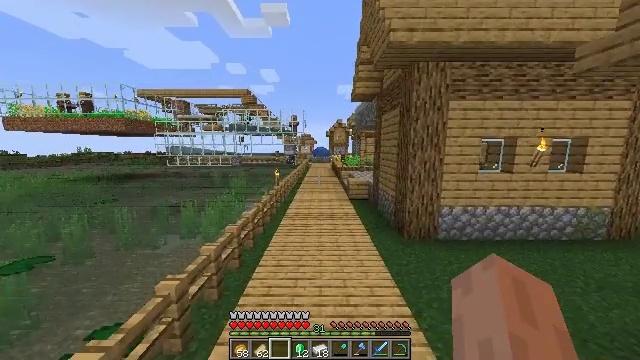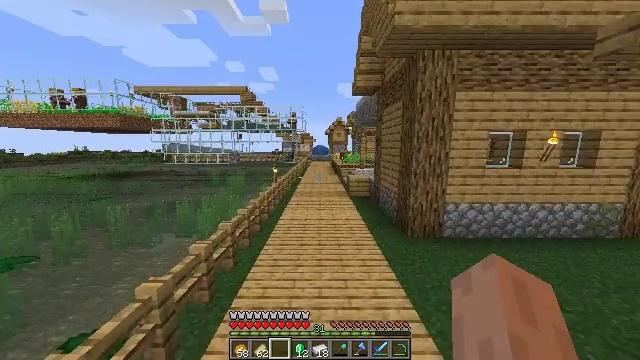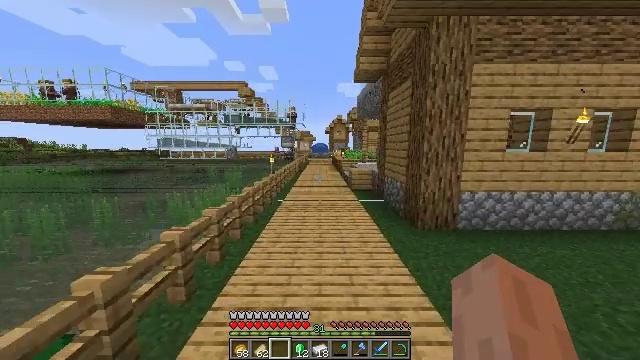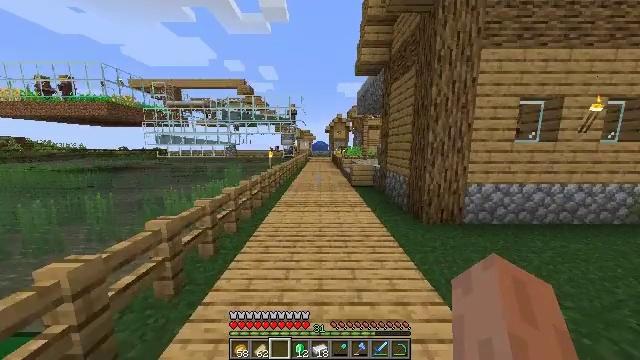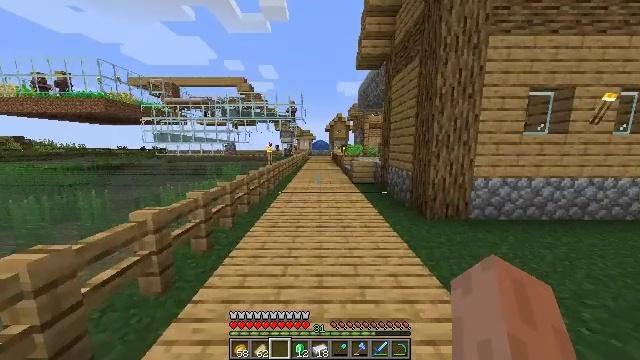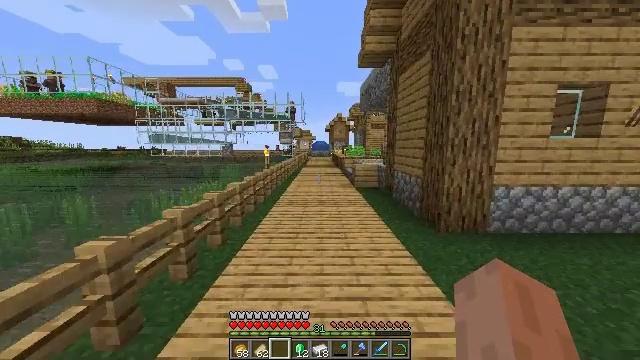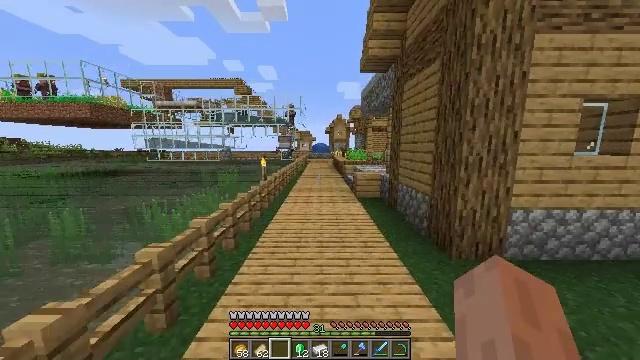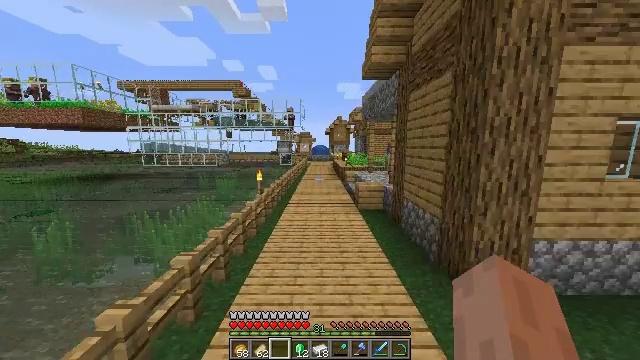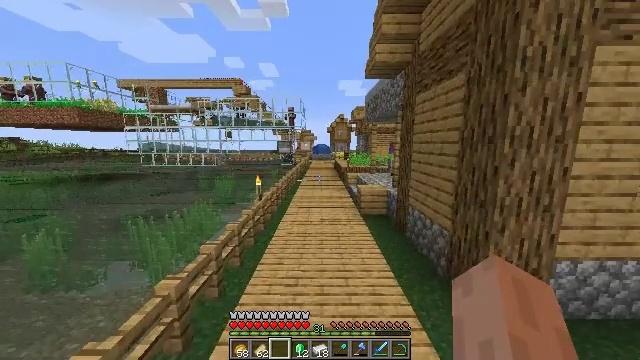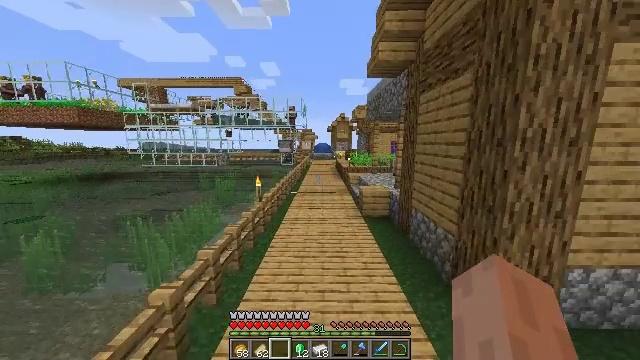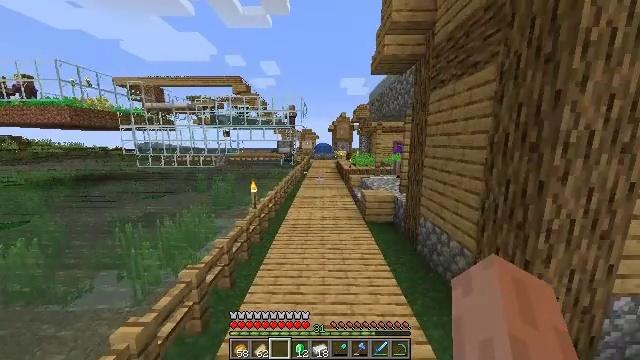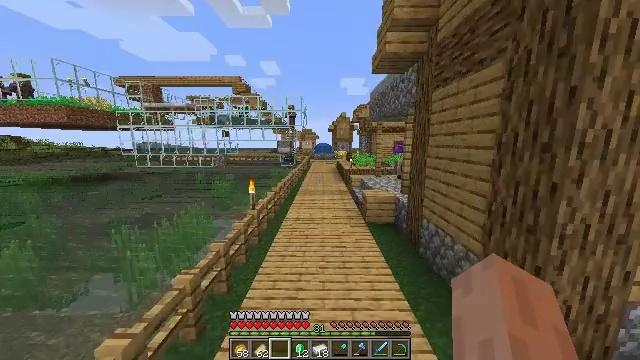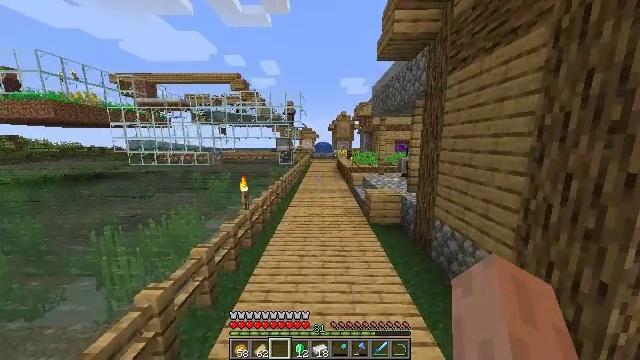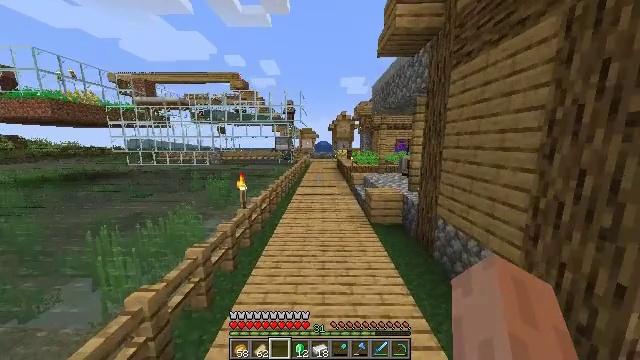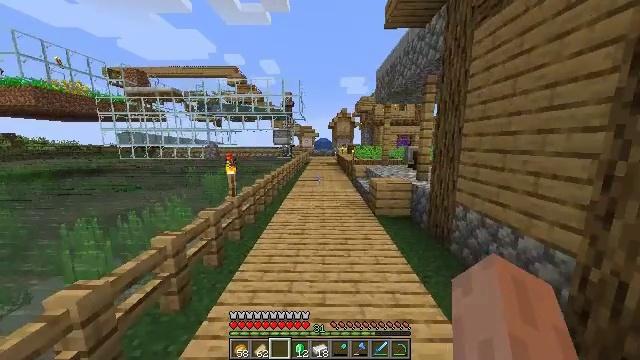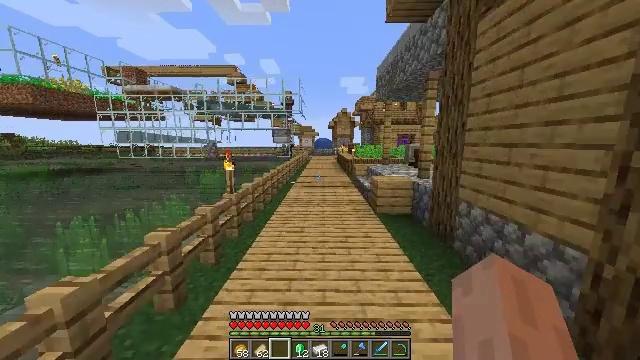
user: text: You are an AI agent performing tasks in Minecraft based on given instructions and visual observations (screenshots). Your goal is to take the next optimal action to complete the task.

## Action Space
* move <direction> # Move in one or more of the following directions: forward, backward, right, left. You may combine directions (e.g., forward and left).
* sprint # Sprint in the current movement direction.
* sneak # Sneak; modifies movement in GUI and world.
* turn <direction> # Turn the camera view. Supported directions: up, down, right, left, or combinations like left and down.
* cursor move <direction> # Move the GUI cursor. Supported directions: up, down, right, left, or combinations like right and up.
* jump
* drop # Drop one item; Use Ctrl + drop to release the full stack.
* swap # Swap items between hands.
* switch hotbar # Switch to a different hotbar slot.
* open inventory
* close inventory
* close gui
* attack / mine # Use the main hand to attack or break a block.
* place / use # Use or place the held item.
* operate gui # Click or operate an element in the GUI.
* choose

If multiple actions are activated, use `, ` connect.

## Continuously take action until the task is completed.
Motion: motion action
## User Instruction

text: Gather the oak fence pieces.
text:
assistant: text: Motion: move forward, sprint, jump
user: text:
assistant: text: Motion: move forward, sprint, jump
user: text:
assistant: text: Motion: move forward, sprint, jump
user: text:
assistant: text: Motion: move forward, sprint, jump
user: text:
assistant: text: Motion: move forward, sprint, jump
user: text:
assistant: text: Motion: move forward, jump
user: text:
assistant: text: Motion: move forward, jump
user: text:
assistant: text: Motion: move forward, jump
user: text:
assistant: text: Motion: move forward, jump
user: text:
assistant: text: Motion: move forward, jump
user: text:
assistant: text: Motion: move forward, sprint, jump
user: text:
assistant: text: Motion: move forward, sprint, jump
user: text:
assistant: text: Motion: move forward, sprint, jump
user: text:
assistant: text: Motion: move forward, jump
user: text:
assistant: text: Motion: move forward, jump
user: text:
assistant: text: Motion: move forward, jump
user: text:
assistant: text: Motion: move forward, jump
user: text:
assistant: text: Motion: move forward, sprint, jump
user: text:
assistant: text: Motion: move forward, sprint, jump
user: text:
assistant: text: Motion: move forward, sprint, jump
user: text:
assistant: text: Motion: move forward, sprint, jump
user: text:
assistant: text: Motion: move forward, sprint, jump
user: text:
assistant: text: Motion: move forward, sprint, jump
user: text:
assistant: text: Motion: move forward, jump
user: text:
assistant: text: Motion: move forward, jump
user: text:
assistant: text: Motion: move forward, jump
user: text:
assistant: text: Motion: move forward, jump
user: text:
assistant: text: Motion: move forward, jump
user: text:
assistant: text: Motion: move forward, sprint, jump
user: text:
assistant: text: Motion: move forward, sprint, jump